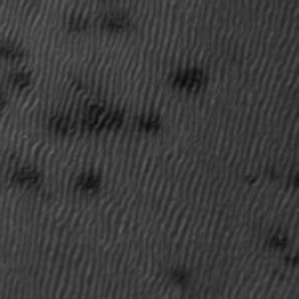
Label: frost